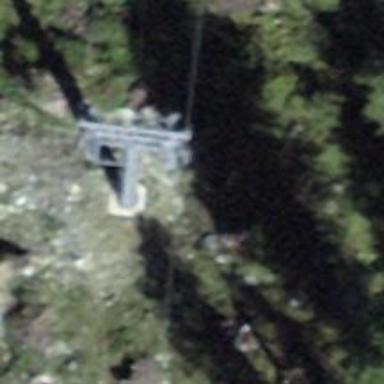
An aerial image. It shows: Pylon for aerialway.